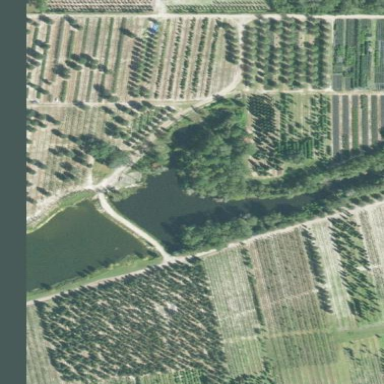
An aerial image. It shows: Plant nursery cultivating trees.